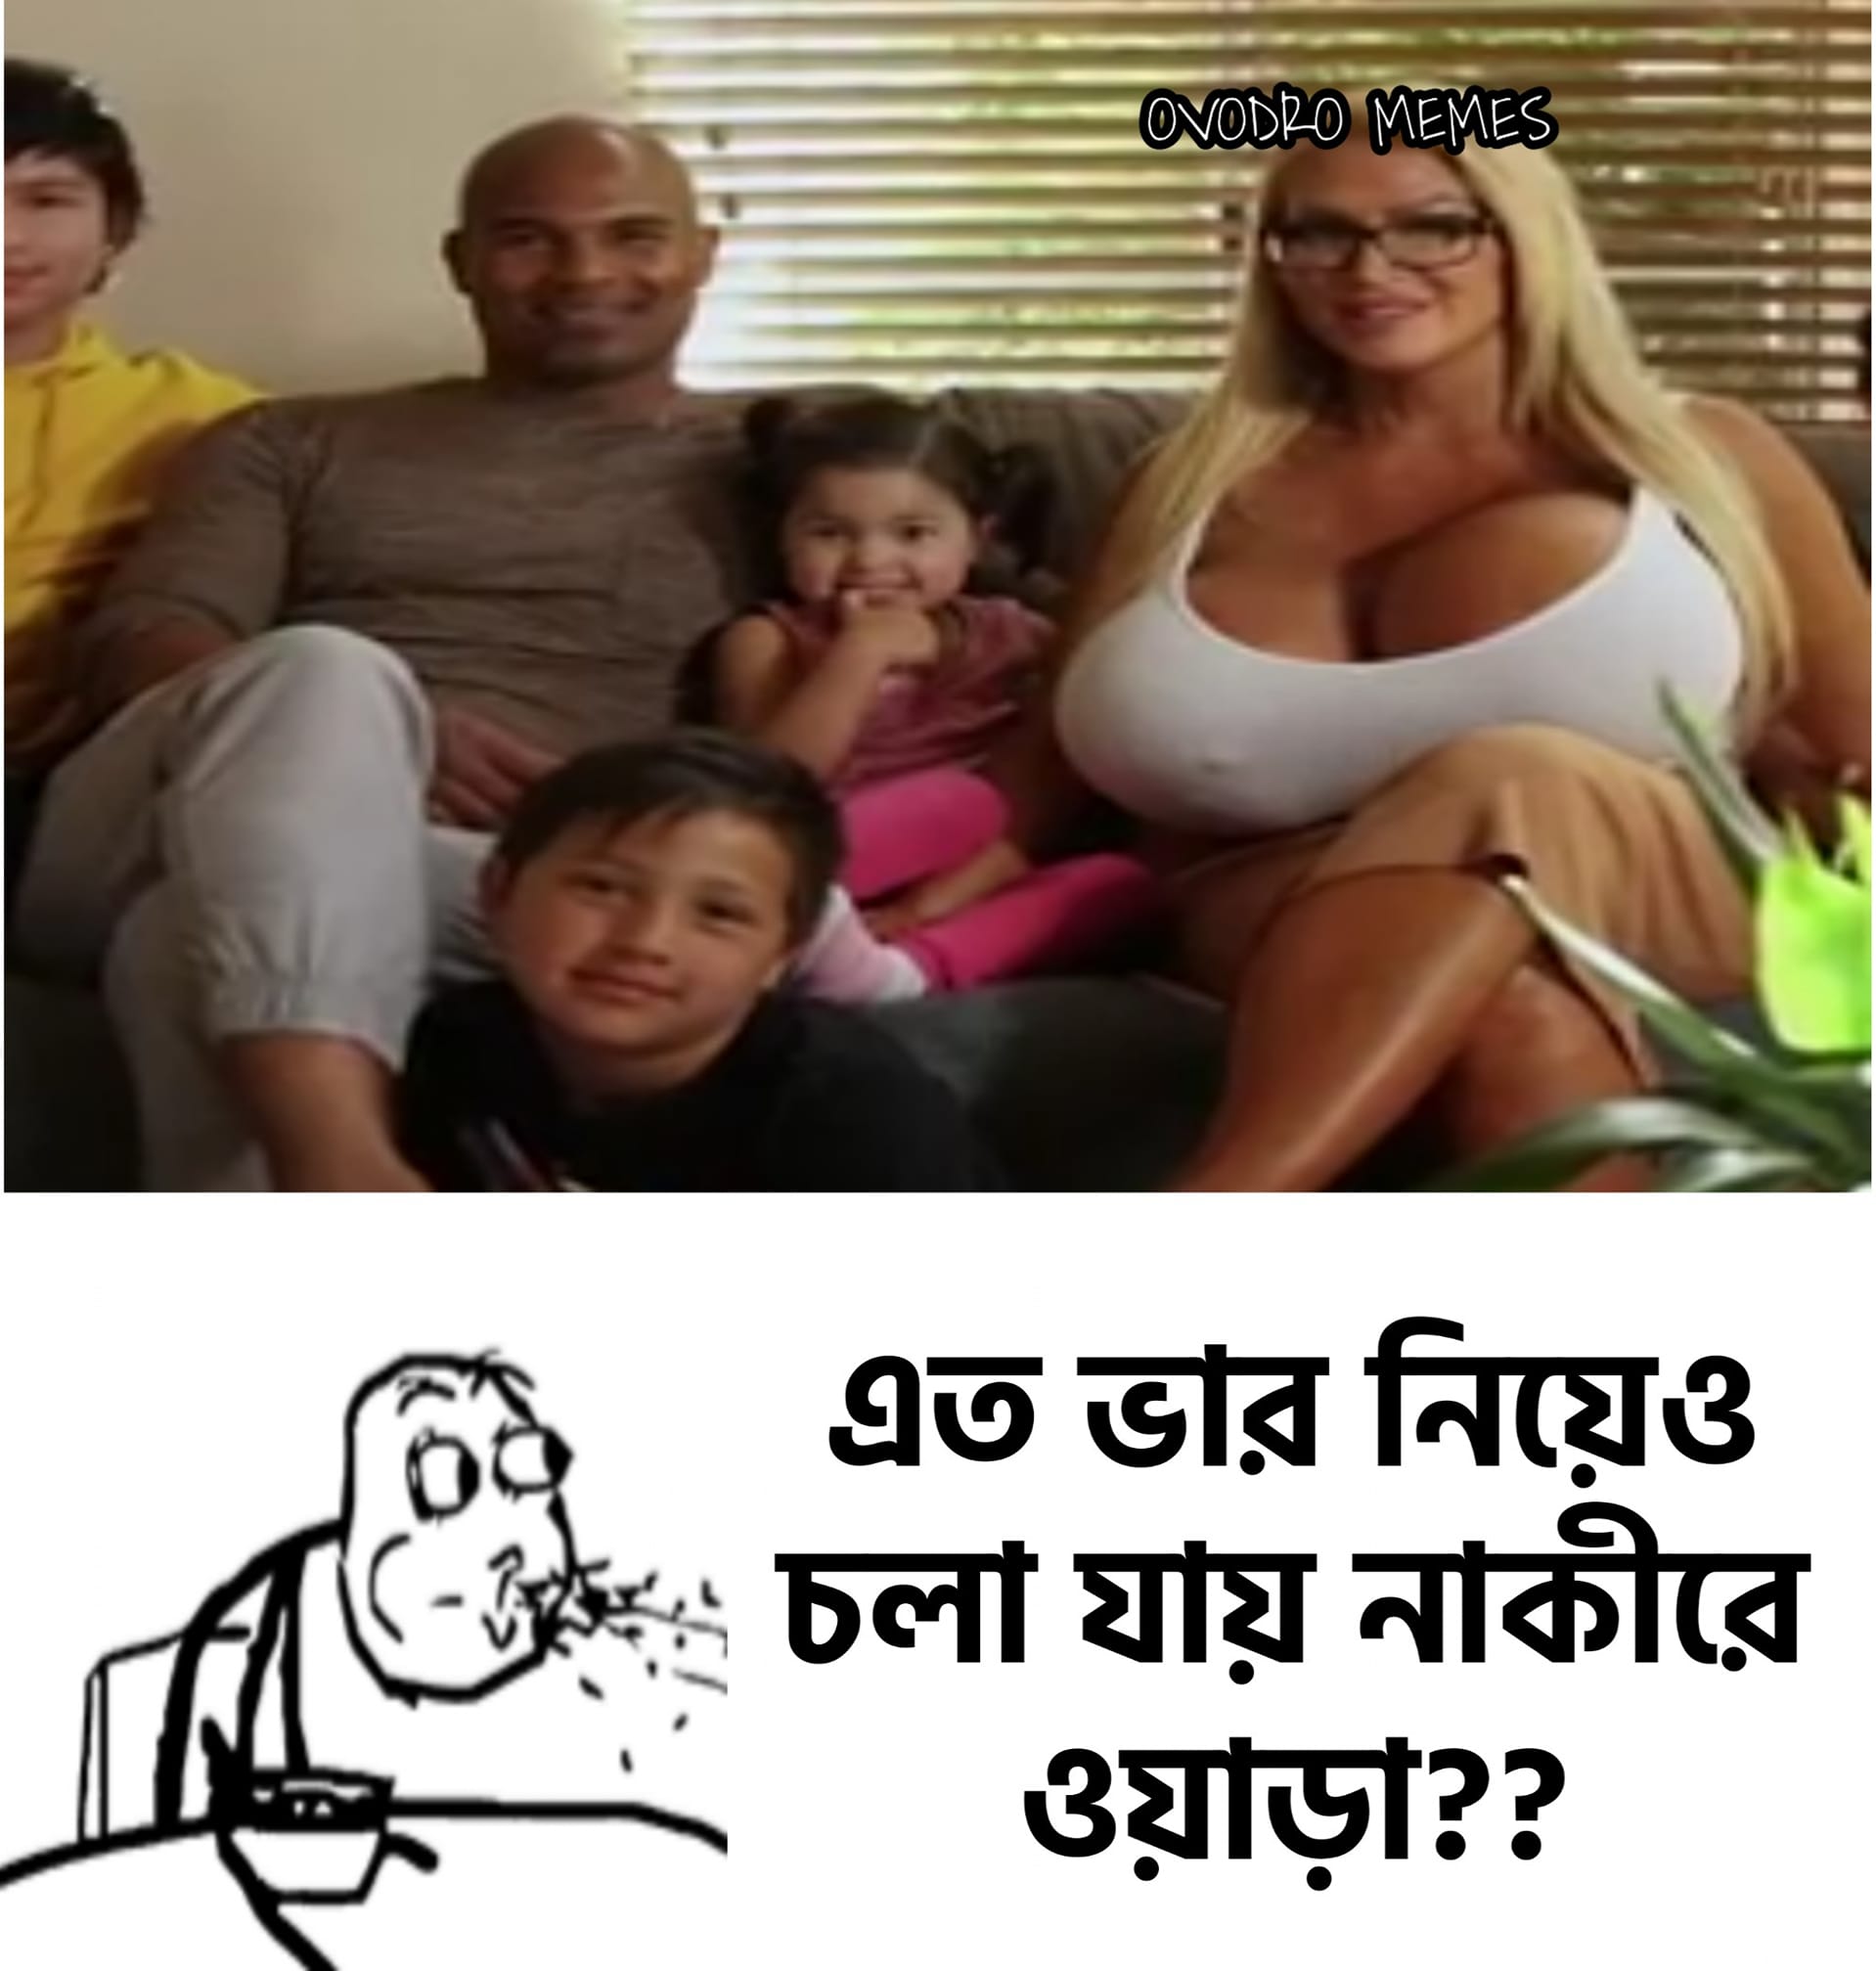
Caption: এত ভার নিয়েও চলা যায় নাকীরে ওয়াড়া ??
Label: hate